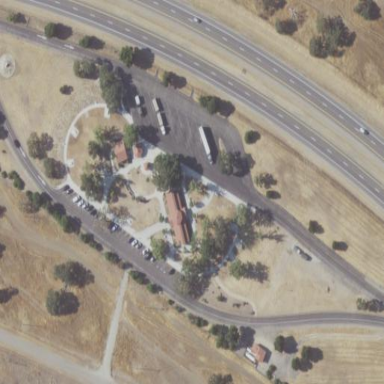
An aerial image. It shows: Rest area on the road with picnic tables.